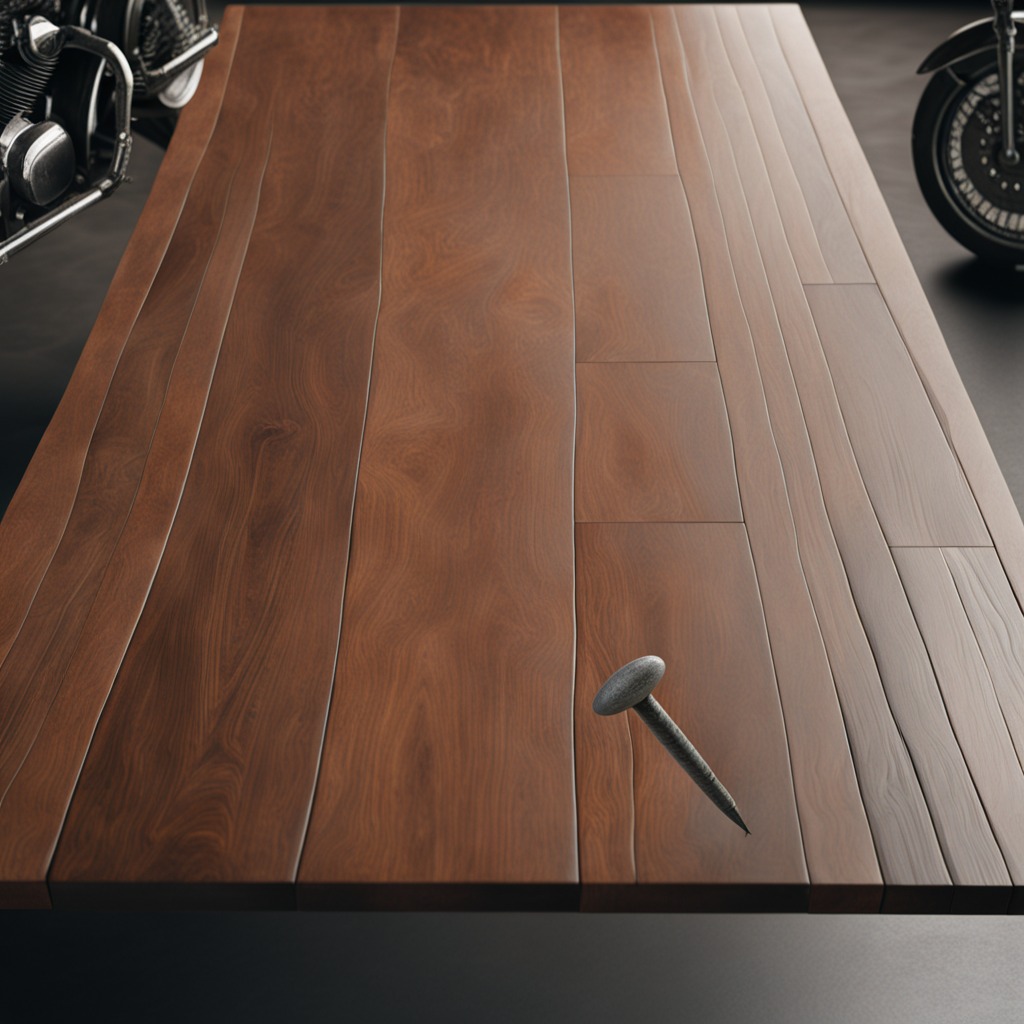
A nail is lying on the wooden table.